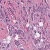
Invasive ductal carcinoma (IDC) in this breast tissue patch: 1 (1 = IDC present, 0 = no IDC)